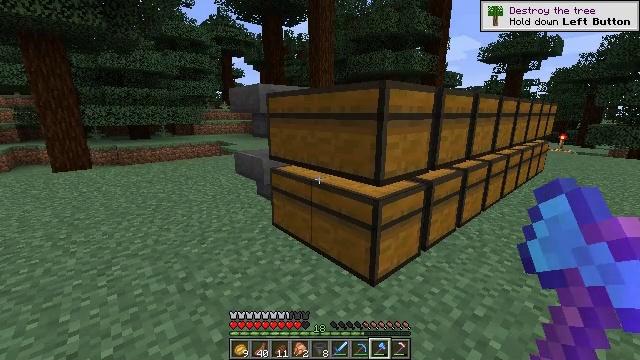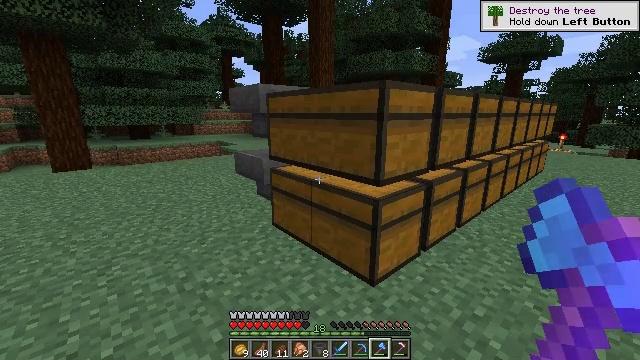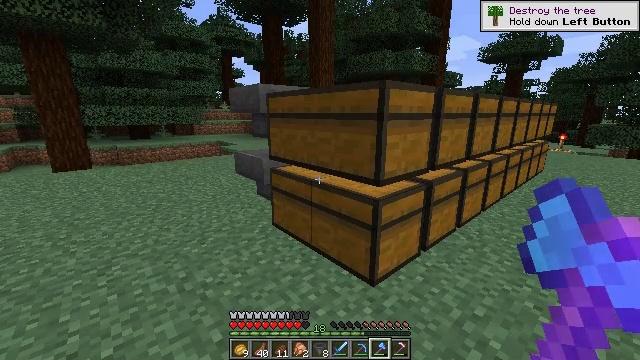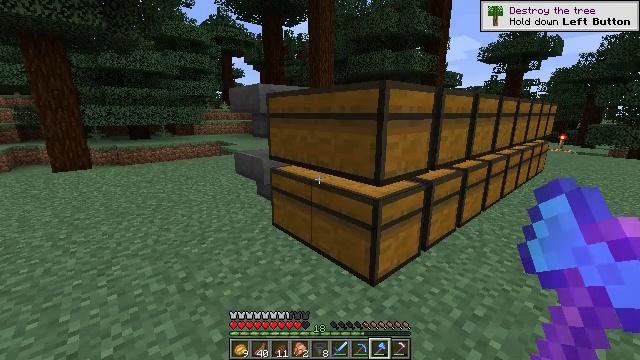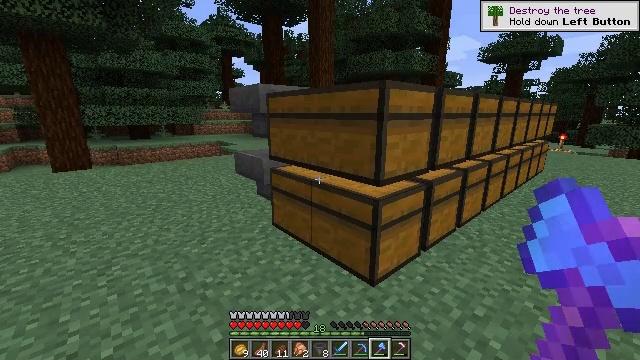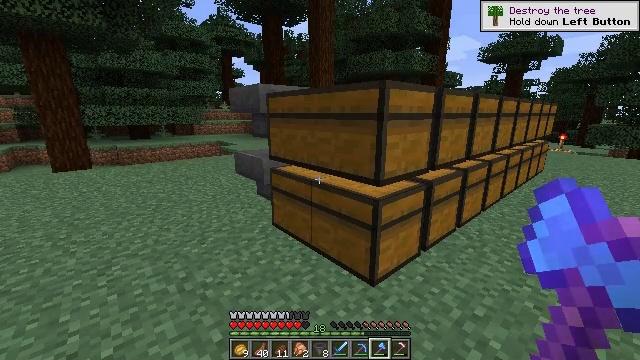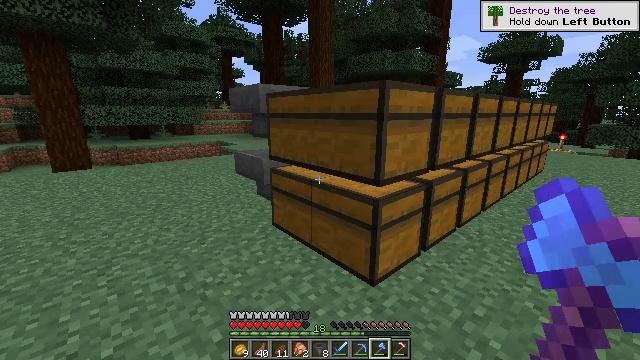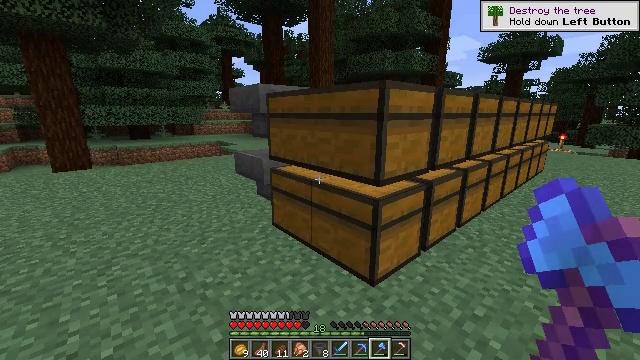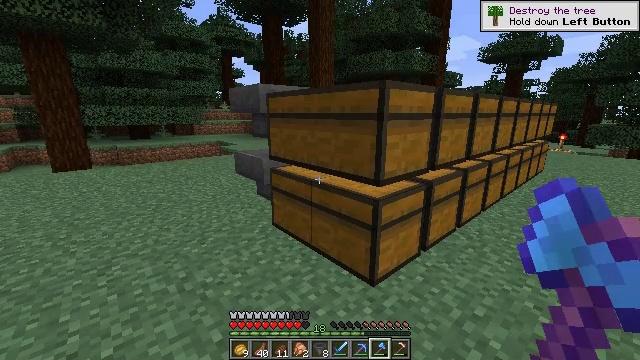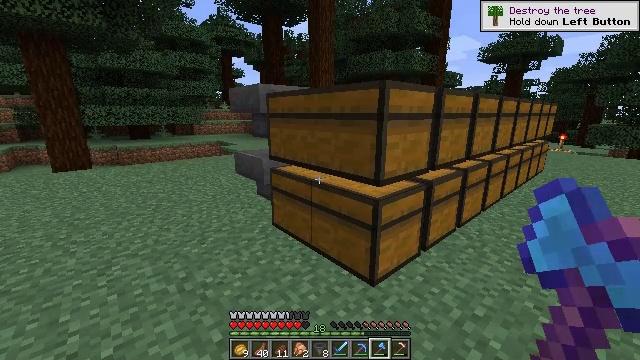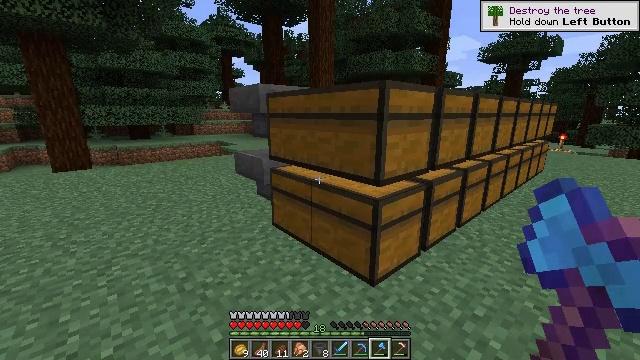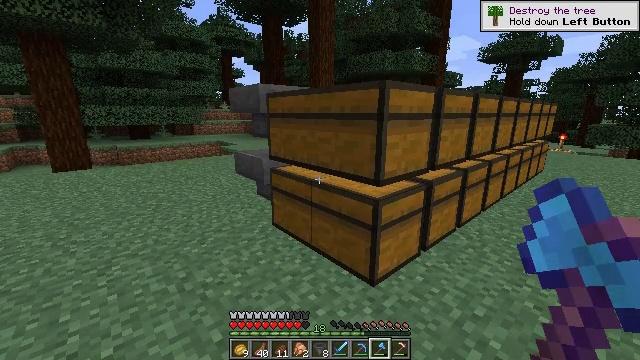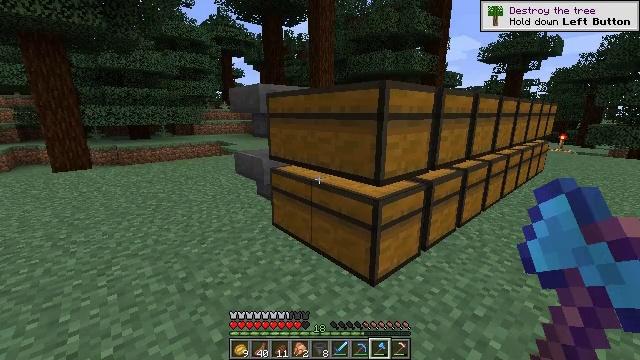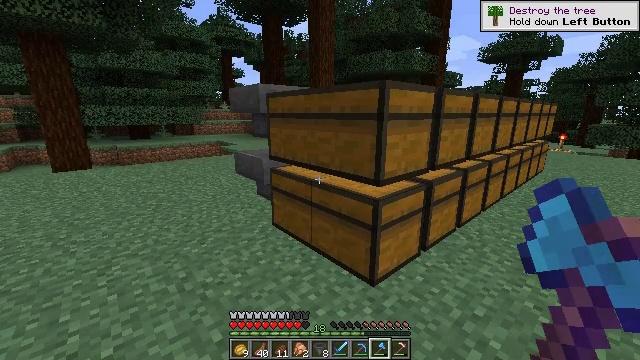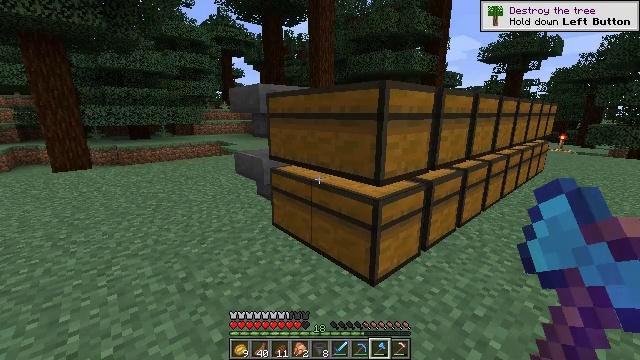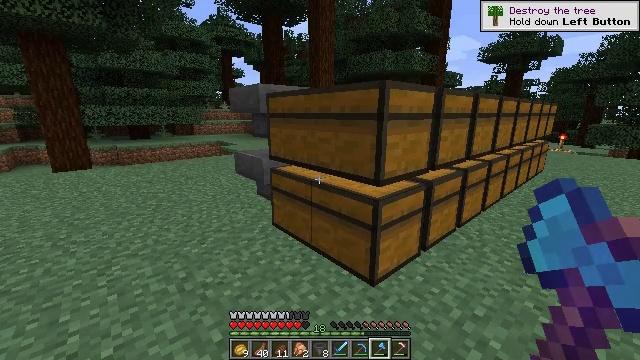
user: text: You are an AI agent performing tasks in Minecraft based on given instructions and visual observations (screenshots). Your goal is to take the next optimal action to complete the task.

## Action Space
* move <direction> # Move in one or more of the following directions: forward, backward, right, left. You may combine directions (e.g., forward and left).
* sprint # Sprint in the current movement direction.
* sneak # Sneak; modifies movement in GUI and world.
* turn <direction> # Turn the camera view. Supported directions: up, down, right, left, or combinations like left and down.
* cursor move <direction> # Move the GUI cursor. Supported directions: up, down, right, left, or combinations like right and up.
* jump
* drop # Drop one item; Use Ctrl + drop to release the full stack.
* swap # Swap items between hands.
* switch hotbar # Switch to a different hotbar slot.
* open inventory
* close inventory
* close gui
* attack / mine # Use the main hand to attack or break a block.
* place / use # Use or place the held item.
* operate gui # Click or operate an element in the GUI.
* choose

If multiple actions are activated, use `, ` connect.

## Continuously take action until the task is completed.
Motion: motion action
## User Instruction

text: Harvest the large fern for decoration.
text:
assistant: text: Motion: no_op
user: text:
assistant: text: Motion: no_op
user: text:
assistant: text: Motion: no_op
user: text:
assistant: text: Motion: no_op
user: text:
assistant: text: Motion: no_op
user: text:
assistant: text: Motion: no_op
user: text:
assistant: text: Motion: no_op
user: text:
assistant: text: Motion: no_op
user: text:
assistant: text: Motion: no_op
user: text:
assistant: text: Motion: no_op
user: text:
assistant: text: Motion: no_op
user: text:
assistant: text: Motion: no_op
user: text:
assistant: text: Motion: no_op
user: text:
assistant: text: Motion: no_op
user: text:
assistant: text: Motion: no_op
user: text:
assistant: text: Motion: no_op
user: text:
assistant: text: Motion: no_op
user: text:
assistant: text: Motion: no_op
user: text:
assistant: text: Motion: no_op
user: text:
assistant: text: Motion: no_op
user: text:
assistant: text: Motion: no_op
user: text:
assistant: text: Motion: no_op
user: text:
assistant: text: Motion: turn right
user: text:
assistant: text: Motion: no_op
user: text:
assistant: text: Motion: no_op
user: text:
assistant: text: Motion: no_op
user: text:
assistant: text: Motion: no_op
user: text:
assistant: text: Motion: no_op
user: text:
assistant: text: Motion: no_op
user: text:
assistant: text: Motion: no_op